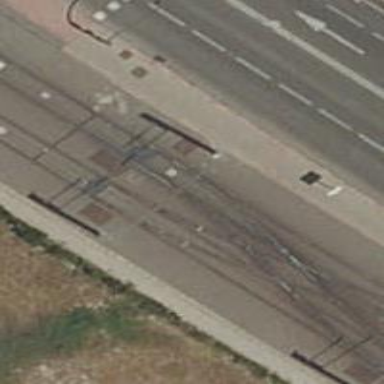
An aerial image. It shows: Railway switch.